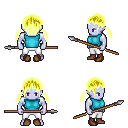
a pixel art fantasy rpg character, male body template, dark elf, purple skin, teal sleeveless shirt, white pants, gold twin-tailed hairstyle, brown shoes, spear, four views (front, back, left, right), 2x2 character sprite sheet, small pixel art, hard edges, no anti-aliasing